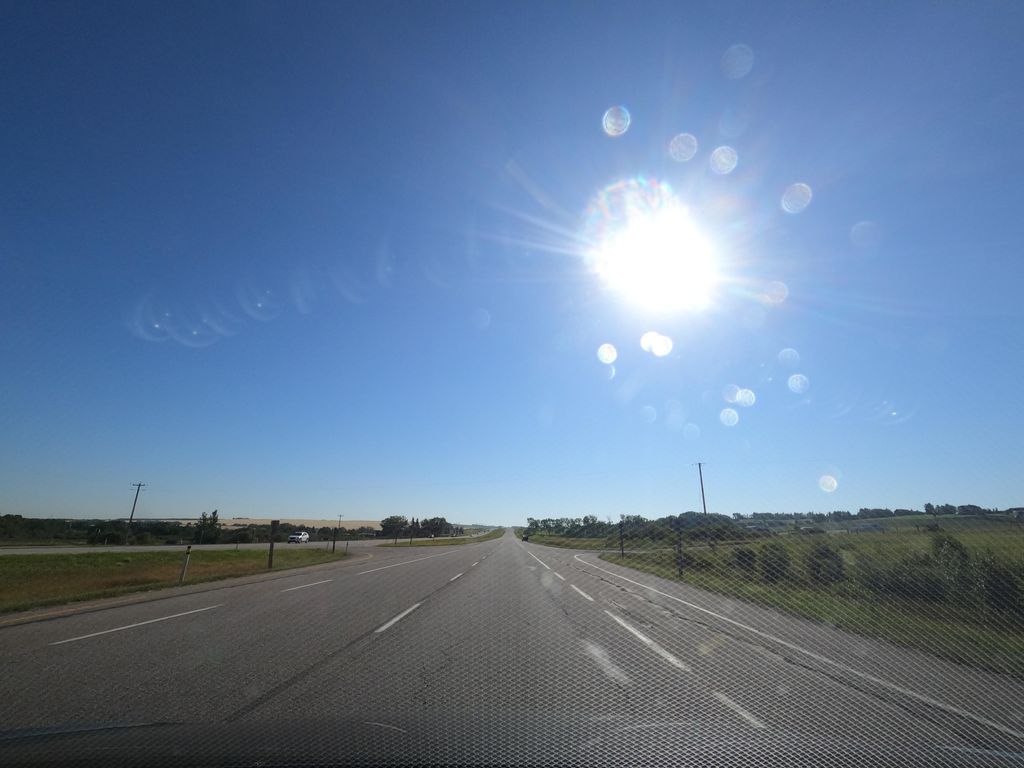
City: calgary